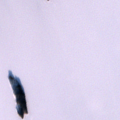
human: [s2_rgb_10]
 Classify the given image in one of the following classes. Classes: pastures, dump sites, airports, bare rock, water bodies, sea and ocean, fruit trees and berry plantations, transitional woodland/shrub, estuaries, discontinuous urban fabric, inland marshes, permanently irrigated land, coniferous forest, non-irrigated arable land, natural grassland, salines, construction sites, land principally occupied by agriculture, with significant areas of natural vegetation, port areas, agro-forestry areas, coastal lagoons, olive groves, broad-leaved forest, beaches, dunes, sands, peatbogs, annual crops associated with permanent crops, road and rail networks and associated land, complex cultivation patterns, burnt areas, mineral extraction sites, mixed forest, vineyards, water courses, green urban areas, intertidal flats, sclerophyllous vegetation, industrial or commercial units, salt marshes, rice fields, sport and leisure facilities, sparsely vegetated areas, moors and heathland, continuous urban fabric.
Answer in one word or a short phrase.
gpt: water bodies